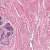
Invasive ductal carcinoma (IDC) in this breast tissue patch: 0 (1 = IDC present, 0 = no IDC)